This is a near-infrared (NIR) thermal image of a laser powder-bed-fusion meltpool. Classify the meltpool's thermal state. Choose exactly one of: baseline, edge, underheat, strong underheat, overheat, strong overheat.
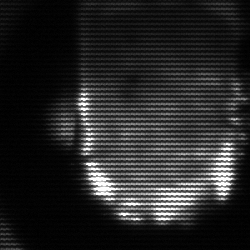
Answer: baseline